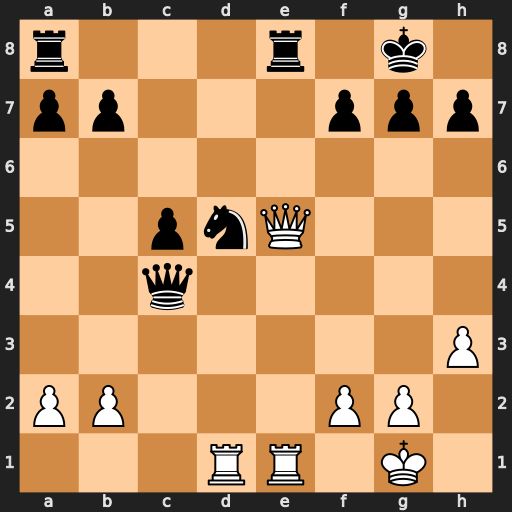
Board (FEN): r3r1k1/pp3ppp/8/2pnQ3/2q5/7P/PP3PP1/3RR1K1
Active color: w
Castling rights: -
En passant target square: -
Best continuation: Qxe8+ Rxe8 Rxe8#